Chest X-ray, PA view. Patient: 25 years old, sex M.
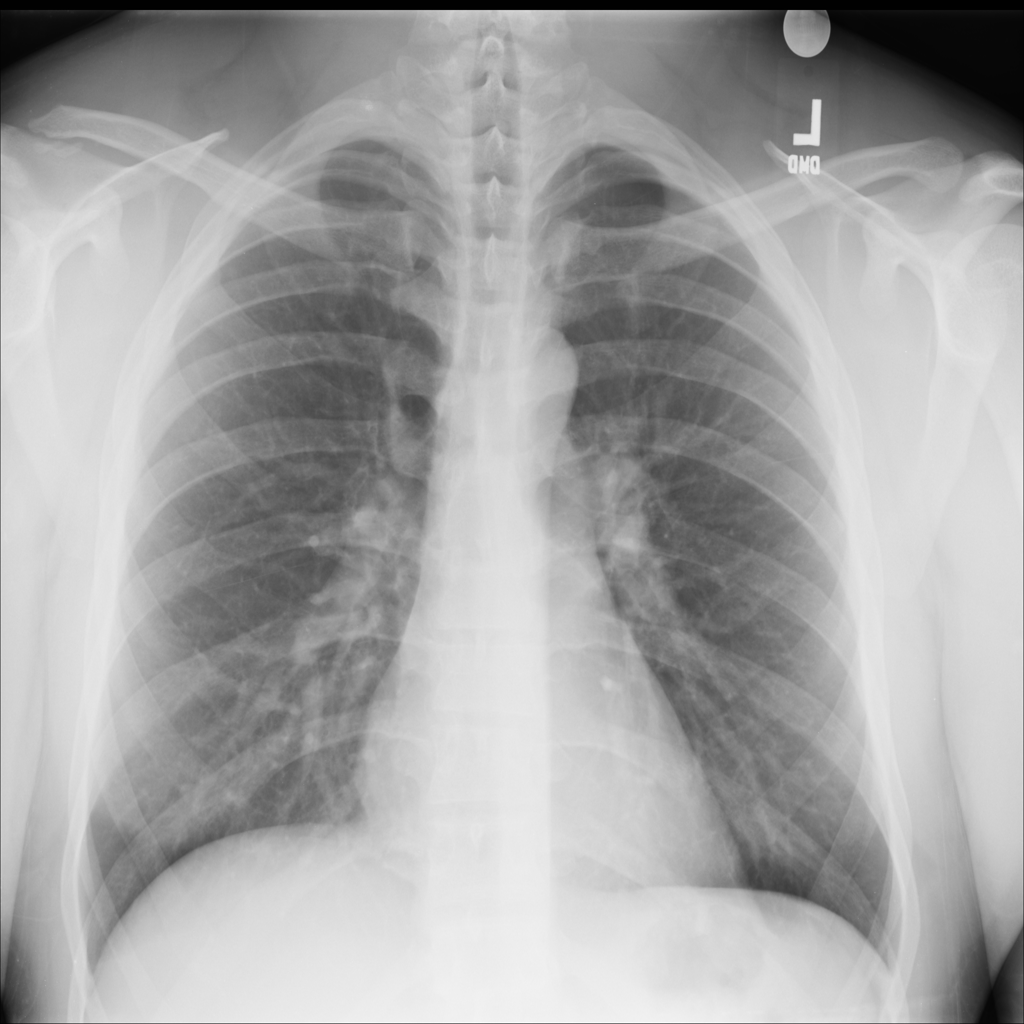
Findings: No Finding